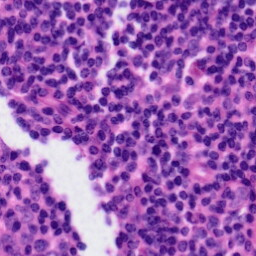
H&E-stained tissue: Tonsil